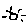
Label: sun